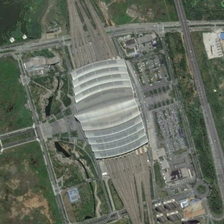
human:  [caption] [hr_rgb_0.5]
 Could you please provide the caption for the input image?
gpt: the railway station was built in a grand and expansive area .

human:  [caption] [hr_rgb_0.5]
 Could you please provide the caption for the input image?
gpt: the railway station is surrounded by a large green lawn .

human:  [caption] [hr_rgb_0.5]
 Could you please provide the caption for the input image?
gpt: the railway station is surrounded by a large green lawn .

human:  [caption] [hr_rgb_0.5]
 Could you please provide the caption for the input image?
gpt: the railway station was built in a grand and expansive area .

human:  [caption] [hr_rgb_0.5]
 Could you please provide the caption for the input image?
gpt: the railway station is surrounded by a large green lawn .